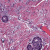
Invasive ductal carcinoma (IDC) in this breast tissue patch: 1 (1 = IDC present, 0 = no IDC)